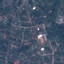
Land use / land cover: Residential